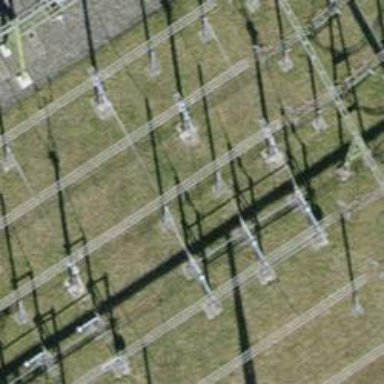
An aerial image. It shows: Bay for power lines.